Question: Is there a way to have one container div that I can put links on the left side and simple text on the right side? I know this can be done, but I've been struggling to get it to work. The code CSS I have would have to be highly modified due to the content I'm serving, so, I've uploaded a moc draft of what I want and see if you guys can help me out.

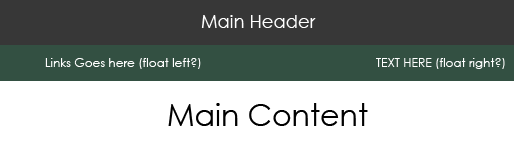
Answer: '''
<div id="menu">
<div id="text" style="float:right;width:50%;text-align:right">text</div>
<div id="links" style="float:left;width:50%">links</div>
<div style="clear:both"></div>
</div>
'''
Make sure you have that clearing div and the two sides don't touch. Also, as Pekka points out the right content should come first or it will sit below the left.